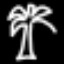
Label: palm tree